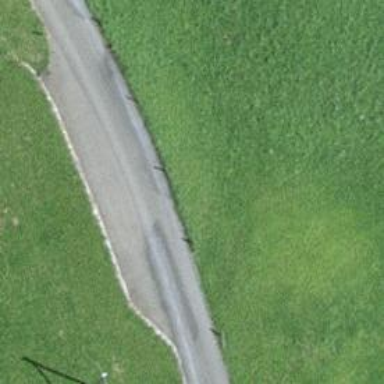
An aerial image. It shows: Passing place on the road.